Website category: jobs
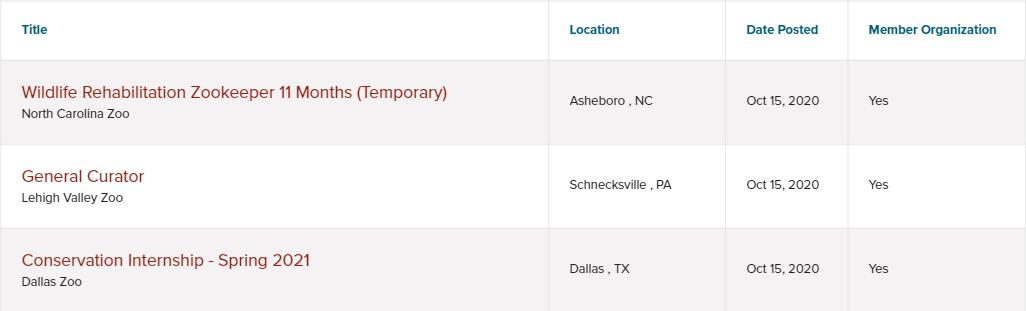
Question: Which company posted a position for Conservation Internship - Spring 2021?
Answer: Dallas Zoo

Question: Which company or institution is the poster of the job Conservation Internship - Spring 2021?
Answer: Dallas Zoo

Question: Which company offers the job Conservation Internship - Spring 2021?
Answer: Dallas Zoo

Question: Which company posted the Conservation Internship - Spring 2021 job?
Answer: Dallas Zoo

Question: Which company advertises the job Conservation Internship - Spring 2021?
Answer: Dallas Zoo

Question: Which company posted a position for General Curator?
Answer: Lehigh Valley Zoo

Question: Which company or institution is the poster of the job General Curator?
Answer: Lehigh Valley Zoo

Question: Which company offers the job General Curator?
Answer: Lehigh Valley Zoo

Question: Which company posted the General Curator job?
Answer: Lehigh Valley Zoo

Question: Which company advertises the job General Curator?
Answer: Lehigh Valley Zoo

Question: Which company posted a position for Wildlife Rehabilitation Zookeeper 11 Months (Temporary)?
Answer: North Carolina Zoo

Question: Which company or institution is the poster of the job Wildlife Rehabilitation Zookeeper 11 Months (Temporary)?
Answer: North Carolina Zoo

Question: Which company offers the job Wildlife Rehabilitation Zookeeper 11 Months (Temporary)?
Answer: North Carolina Zoo

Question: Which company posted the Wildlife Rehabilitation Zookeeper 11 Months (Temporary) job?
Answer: North Carolina Zoo

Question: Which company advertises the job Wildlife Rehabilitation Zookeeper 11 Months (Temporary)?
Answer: North Carolina Zoo

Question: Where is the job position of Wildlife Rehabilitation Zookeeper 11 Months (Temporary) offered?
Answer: Asheboro , NC

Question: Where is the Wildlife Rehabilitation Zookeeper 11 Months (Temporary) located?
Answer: Asheboro , NC

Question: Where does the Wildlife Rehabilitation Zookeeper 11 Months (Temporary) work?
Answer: Asheboro , NC

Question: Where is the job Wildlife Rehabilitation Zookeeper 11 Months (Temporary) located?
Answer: Asheboro , NC

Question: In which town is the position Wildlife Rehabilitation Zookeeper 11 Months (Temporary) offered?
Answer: Asheboro , NC

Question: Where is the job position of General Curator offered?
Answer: Schnecksville , PA

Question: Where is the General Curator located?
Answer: Schnecksville , PA

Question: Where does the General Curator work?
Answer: Schnecksville , PA

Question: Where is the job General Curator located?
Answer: Schnecksville , PA

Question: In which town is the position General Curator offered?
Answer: Schnecksville , PA

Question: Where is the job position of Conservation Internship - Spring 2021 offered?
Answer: Dallas , TX

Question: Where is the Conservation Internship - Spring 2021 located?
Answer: Dallas , TX

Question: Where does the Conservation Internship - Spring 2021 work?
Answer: Dallas , TX

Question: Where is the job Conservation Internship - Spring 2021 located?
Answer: Dallas , TX

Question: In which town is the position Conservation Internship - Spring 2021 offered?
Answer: Dallas , TX

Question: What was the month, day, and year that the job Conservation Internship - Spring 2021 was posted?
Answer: Oct 15, 2020

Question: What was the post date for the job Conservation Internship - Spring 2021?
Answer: Oct 15, 2020

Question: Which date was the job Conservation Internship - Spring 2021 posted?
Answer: Oct 15, 2020

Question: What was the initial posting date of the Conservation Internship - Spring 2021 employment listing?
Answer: Oct 15, 2020

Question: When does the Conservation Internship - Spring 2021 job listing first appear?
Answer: Oct 15, 2020

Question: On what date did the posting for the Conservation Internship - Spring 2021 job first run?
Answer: Oct 15, 2020

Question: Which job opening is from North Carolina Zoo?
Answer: Wildlife Rehabilitation Zookeeper 11 Months (Temporary)

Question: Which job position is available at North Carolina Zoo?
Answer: Wildlife Rehabilitation Zookeeper 11 Months (Temporary)

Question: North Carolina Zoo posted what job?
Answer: Wildlife Rehabilitation Zookeeper 11 Months (Temporary)

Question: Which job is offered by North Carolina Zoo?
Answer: Wildlife Rehabilitation Zookeeper 11 Months (Temporary)

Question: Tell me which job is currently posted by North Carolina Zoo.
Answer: Wildlife Rehabilitation Zookeeper 11 Months (Temporary)

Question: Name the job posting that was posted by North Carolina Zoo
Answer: Wildlife Rehabilitation Zookeeper 11 Months (Temporary)

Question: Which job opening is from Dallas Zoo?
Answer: Conservation Internship - Spring 2021

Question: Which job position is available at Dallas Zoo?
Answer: Conservation Internship - Spring 2021

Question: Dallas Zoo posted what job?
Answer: Conservation Internship - Spring 2021

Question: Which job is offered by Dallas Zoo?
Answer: Conservation Internship - Spring 2021

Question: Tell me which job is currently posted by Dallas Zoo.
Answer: Conservation Internship - Spring 2021

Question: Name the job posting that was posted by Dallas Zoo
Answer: Conservation Internship - Spring 2021

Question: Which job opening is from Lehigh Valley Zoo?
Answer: General Curator

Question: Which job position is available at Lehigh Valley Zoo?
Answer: General Curator

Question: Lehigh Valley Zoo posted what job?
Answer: General Curator

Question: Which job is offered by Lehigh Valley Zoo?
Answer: General Curator

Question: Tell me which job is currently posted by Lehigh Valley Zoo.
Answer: General Curator

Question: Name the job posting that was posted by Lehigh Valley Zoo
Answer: General Curator

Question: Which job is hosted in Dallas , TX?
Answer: Conservation Internship - Spring 2021

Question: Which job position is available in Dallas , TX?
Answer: Conservation Internship - Spring 2021

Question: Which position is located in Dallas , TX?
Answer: Conservation Internship - Spring 2021

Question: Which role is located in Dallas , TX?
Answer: Conservation Internship - Spring 2021

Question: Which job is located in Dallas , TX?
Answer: Conservation Internship - Spring 2021

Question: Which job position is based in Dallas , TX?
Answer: Conservation Internship - Spring 2021

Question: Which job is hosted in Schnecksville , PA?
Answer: General Curator

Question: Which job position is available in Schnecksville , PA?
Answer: General Curator

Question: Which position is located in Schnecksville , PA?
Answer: General Curator

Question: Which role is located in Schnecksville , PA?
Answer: General Curator